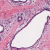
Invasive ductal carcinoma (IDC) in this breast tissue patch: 0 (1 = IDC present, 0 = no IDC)